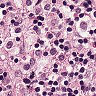
Metastatic tissue present: no